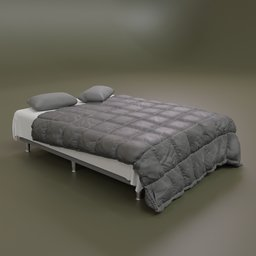
Label: furniture